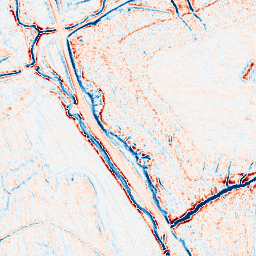
Category: edge_preserving
Decomposition family: bilateral
Decomposition parameters: d: 9
sigma_color: 100
sigma_space: 25
Upsampling method: fft_zeropad
Upsampling parameters: scale: 4
Upsampling scale: 4